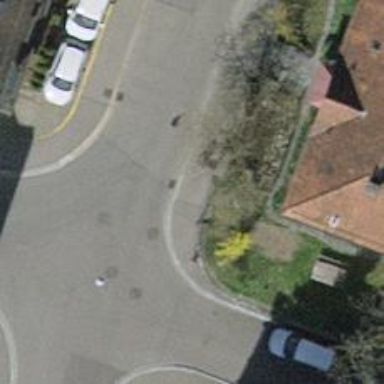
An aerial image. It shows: Power utility street cabinet.